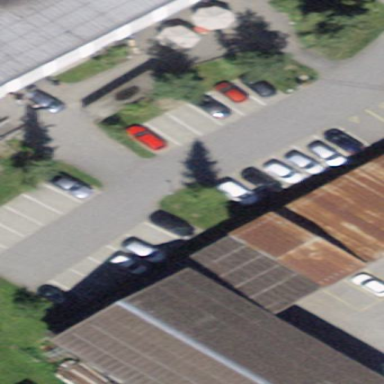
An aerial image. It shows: Parking area.